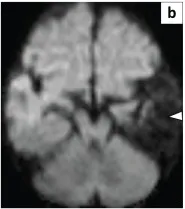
Follow-up axial MRI brain at 6 months of age. Diffusion-weighted imaging (DWI).
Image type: radiology (mri)